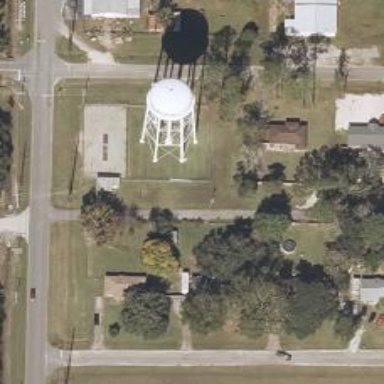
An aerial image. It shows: Water tower that is man-made.